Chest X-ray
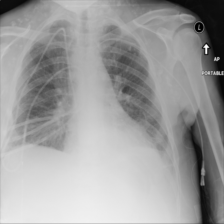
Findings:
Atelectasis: negative
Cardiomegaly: negative
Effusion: negative
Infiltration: negative
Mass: negative
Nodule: negative
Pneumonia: negative
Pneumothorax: negative
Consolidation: negative
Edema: negative
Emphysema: negative
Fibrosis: negative
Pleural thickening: negative
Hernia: negative